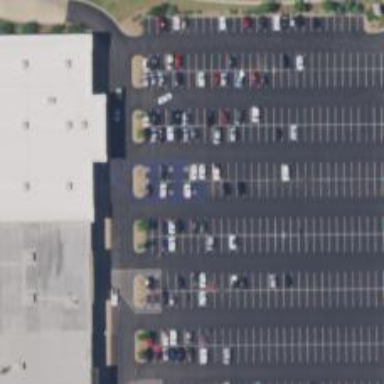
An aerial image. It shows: Parking space is available.